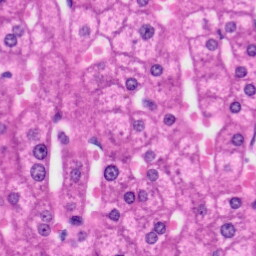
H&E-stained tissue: Liver